Platform: macOS
Application: Arc Browser
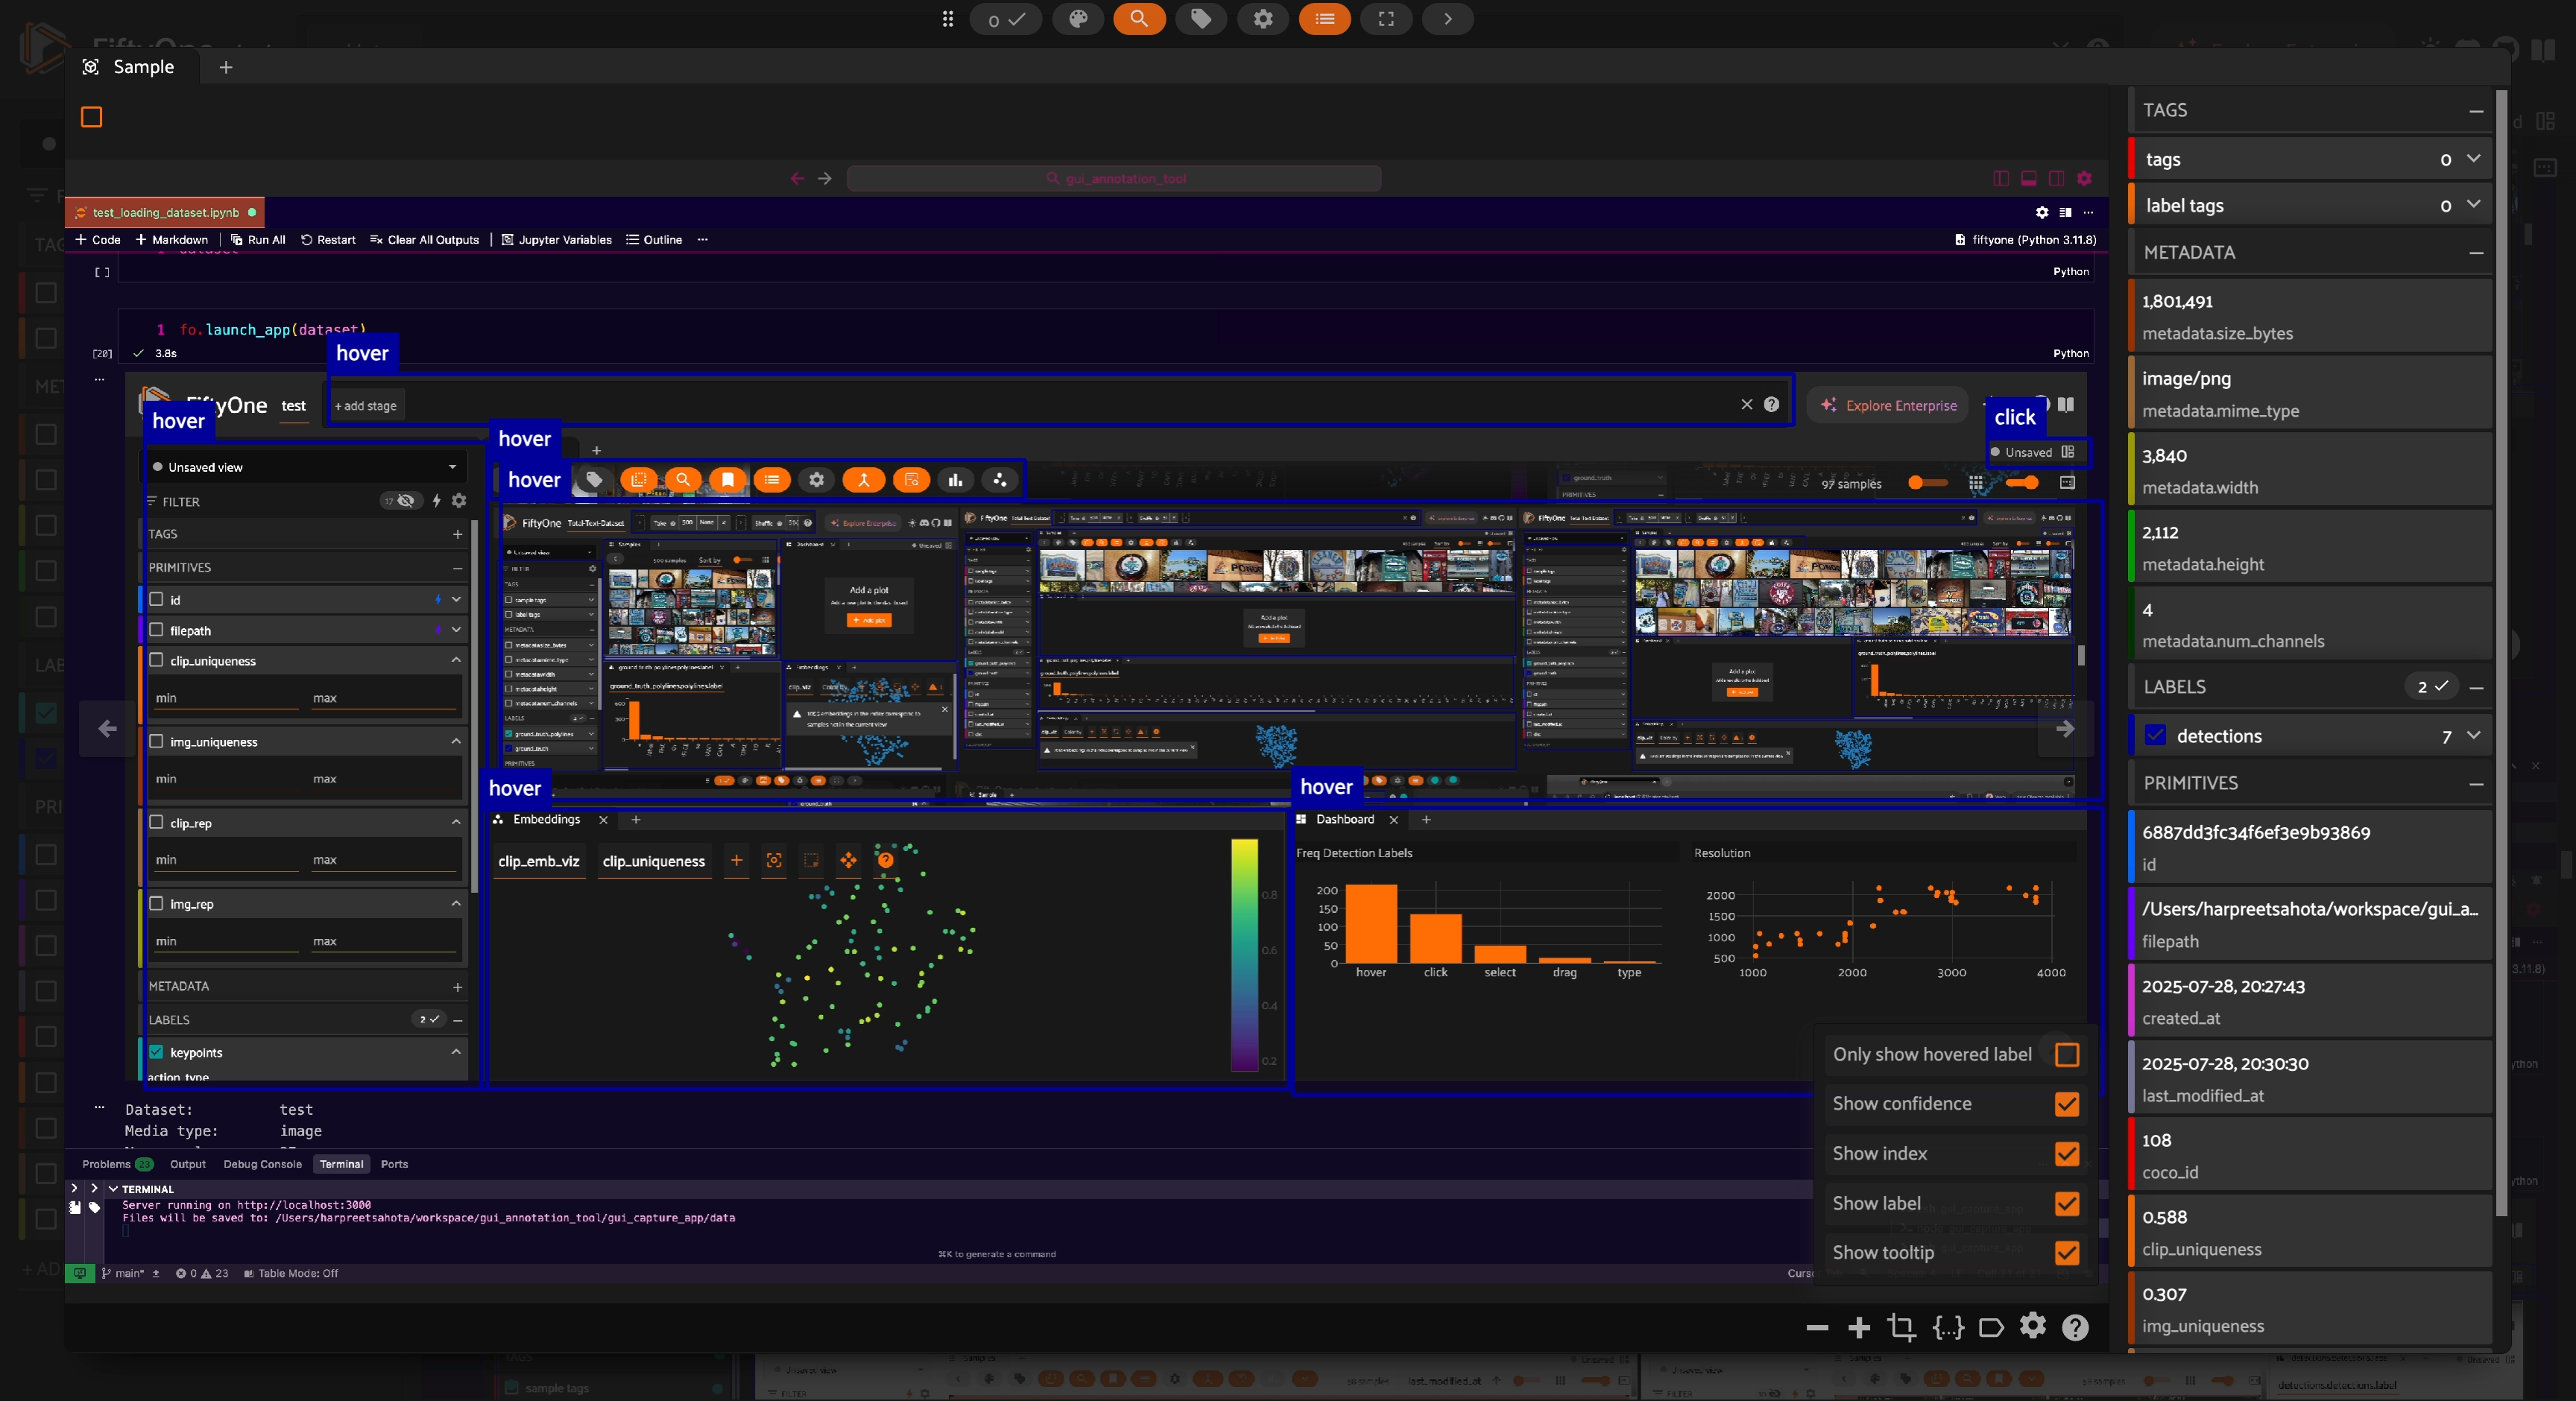
task_description: Select this sample
action_type: click
element_info: Checkbox

task_description: Manage the selected samples
action_type: click
element_info: Icon

task_description: Open color settings menu
action_type: click
element_info: Icon

task_description: Move the actions bar to the left
action_type: drag
element_info: Icon

task_description: Open the sort by text similarity menu in the actions row toolbar
action_type: click
element_info: Icon

action_type: click

task_description: Open display options menu
action_type: click
element_info: Icon

task_description: Enter full screen mode
action_type: click
element_info: Icon

task_description: Hide the sidebar from the sample modal
action_type: click
element_info: Icon

task_description: Navigate to the previous sample
action_type: click
element_info: Icon

task_description: Navigate to the next sample
action_type: click
element_info: Icon

task_description: Only show labels when hovering over them
action_type: click
element_info: Checkbox

task_description: Toggle visibility of confidence on labels
action_type: click
element_info: Checkbox

task_description: Toggle visibility of index on labels
action_type: click
element_info: Checkbox

task_description: Toggle visibility of label names
action_type: click
element_info: Checkbox

task_description: Toggle visibility of tooltip
action_type: click
element_info: Icon

task_description: Show tooltip for hover label on the view bar of the sample in the modal
action_type: hover
element_info: Menu Item

task_description: Show tooltip for hover label on the sidebar of the sample in the modal
action_type: hover
element_info: Menu Item

task_description: Show tooltip for click label on the workspace menu of the sample in the modal
action_type: hover
element_info: Menu Item

task_description: Find the value of metadata.size_bytes in the sidebar of this sample modal
action_type: hover
element_info: Text

task_description: Find the mime type of this sample
action_type: hover
element_info: Text

task_description: Find the with of this sample
action_type: hover
element_info: Text

task_description: Find the height of this sample
action_type: hover
element_info: Text

task_description: Clear the shown labels from the samples panel
action_type: click
element_info: Icon

task_description: Find the clip_uniqueness of the sample in the modal
action_type: hover
element_info: Text

task_description: Clear all detections labels from the sample modal
action_type: click
element_info: Checkbox

task_description: How many detections are on this sample
action_type: hover
element_info: Text
task_description: Zoom out the sample in the modal
action_type: click
element_info: Icon

task_description: Zoom in the sample in the modal
action_type: click
element_info: Icon

task_description: Reset zoom to default in the sample modal
action_type: click
element_info: Icon

task_description: Toggle JSON view
action_type: click
element_info: Icon

task_description: Toggle visibility of all overlays
action_type: click
element_info: Icon

task_description: Open preferences menu
action_type: click
element_info: Icon